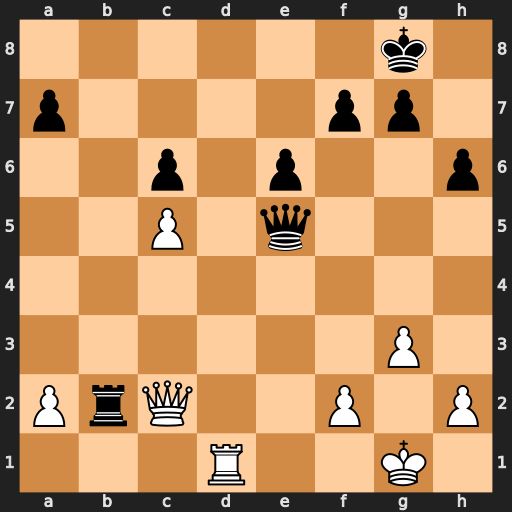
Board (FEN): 6k1/p4pp1/2p1p2p/2P1q3/8/6P1/PrQ2P1P/3R2K1
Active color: w
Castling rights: -
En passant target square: -
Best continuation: Rd8#